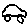
Label: car